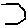
Label: hexagon